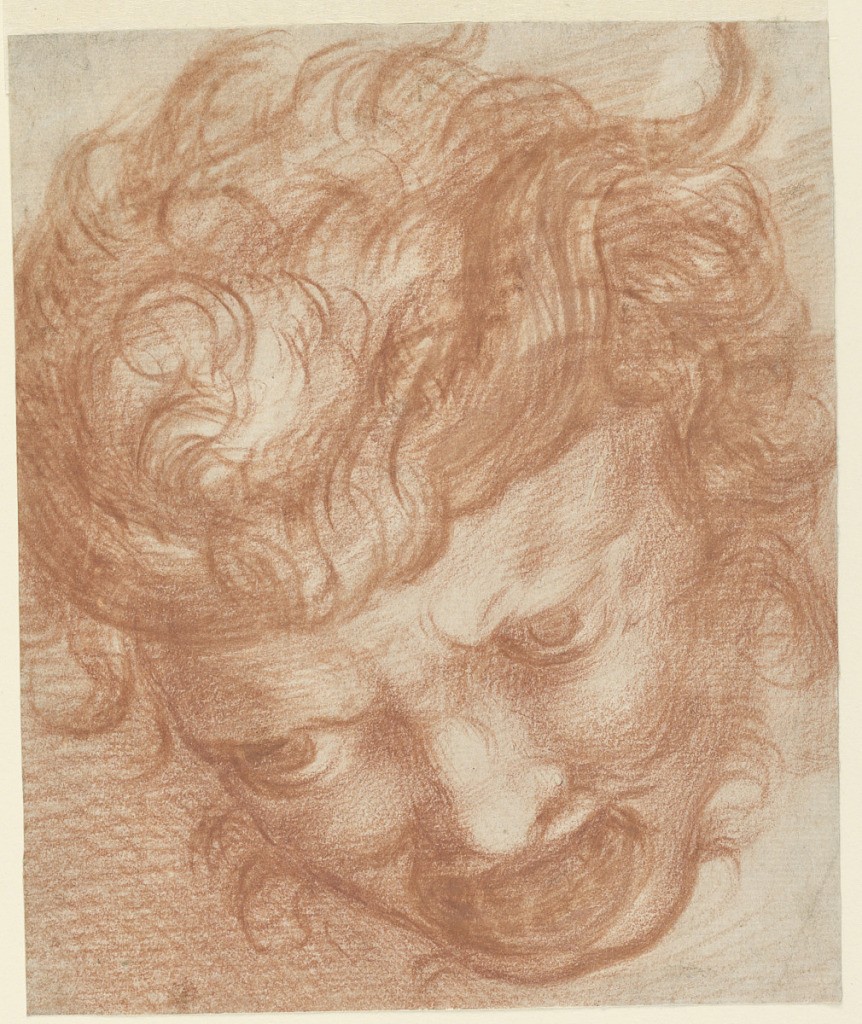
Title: Head of a Fury
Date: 1750–1800
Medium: Red chalk on cream paper
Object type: Drawing
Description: Head of a Fury, one of the creatures in Greek mythology that was responsible for exacting divine retribution from those guilty of wrong-doing. She is seen from above, grimacing and looking down, with her head turned slightly to the left.